Question: It is required to place a number of queens so that there is a queen in each row and column. Find the number of different placements of queens that satisfy the constraint that queens cannot attack each other. Now that some queens have been placed in the existing picture, how many different combinations of placements are there for the remaining queens?
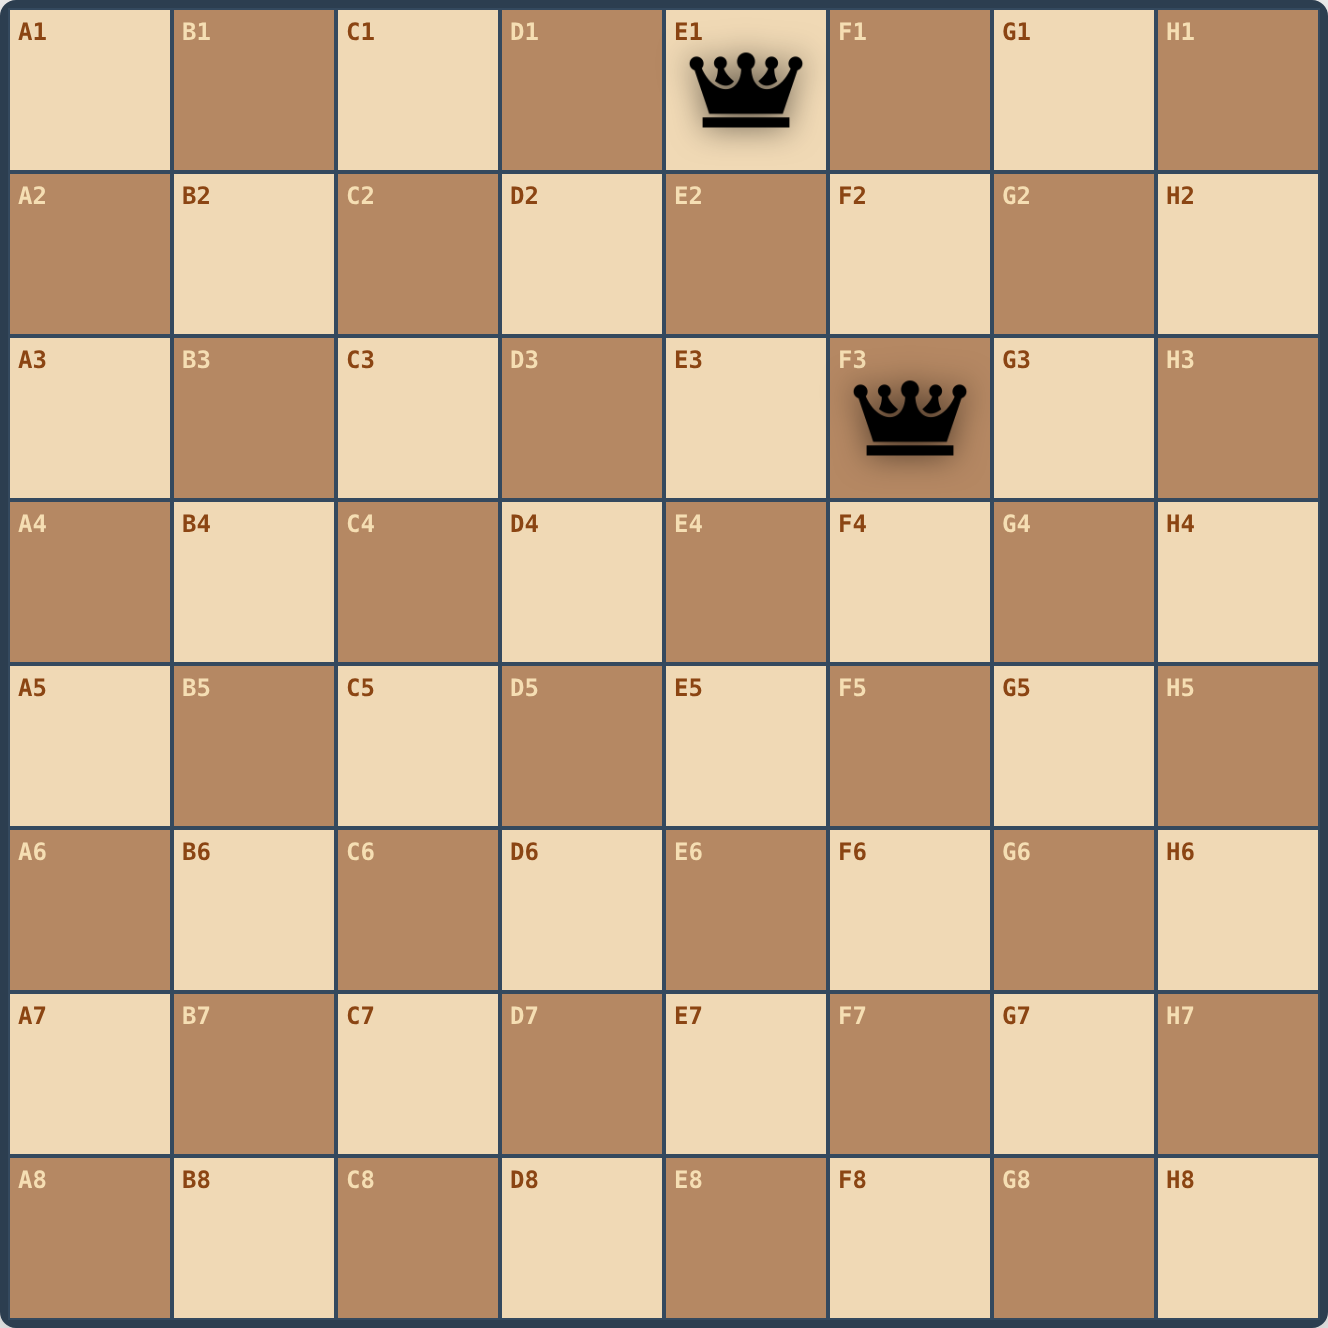
Answer: 1